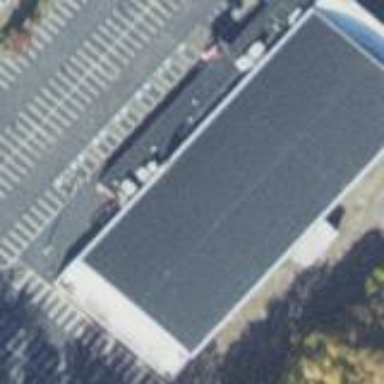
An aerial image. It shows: Building with bowling alley inside.